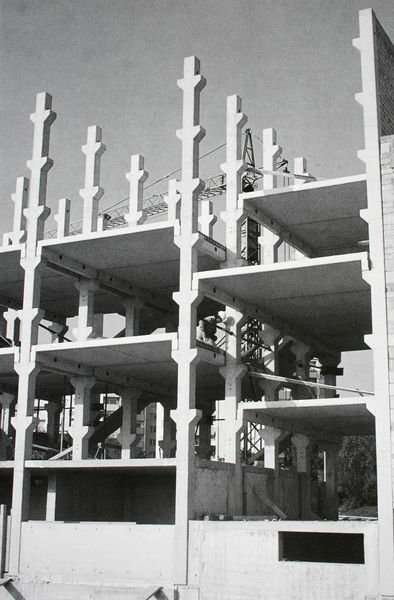
Titel: Ansicht Rohbau: Konstruktionssystem
Künstler: Otto Steidle
Standort: Kassel-Dönche
Institution: Mehrfamilienhaus "dokumenta urbana"
Schlagwörter: himmel, schatten, weiß, ausschnitt, grau, licht, pfeiler, schwarz, stützen, anlage, gebäude, wand, architektur, ebene, sonne, decke, modell, detail, foto, fotografie, photographie, wände, gerüst, beton, kran, schwarzweiß, entwurf, photo, quader, etagen, geschosse, ständer, platten, konsolen, stockwerke, träger, aufnahme, ebenen, baustelle, drähte, appartements, elemente, hochhaus, plattform, hausbau, schlitze, parkhaus, platform, einschub, le corbusier, fertigbau, fertigbauweise